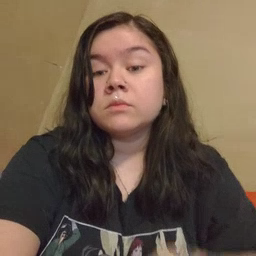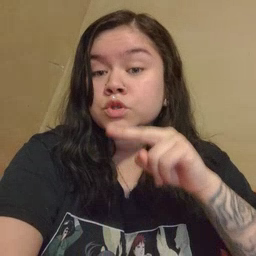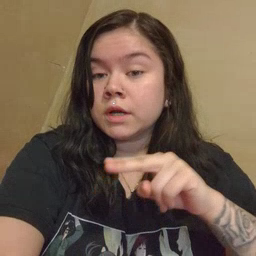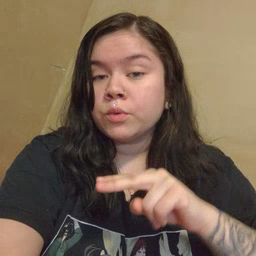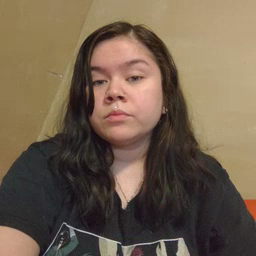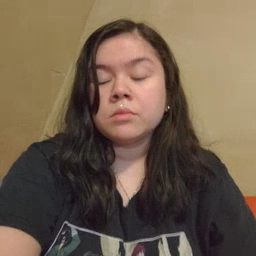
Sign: chair